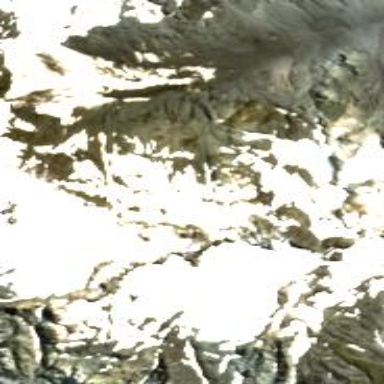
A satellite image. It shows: Stunning view of glacier.